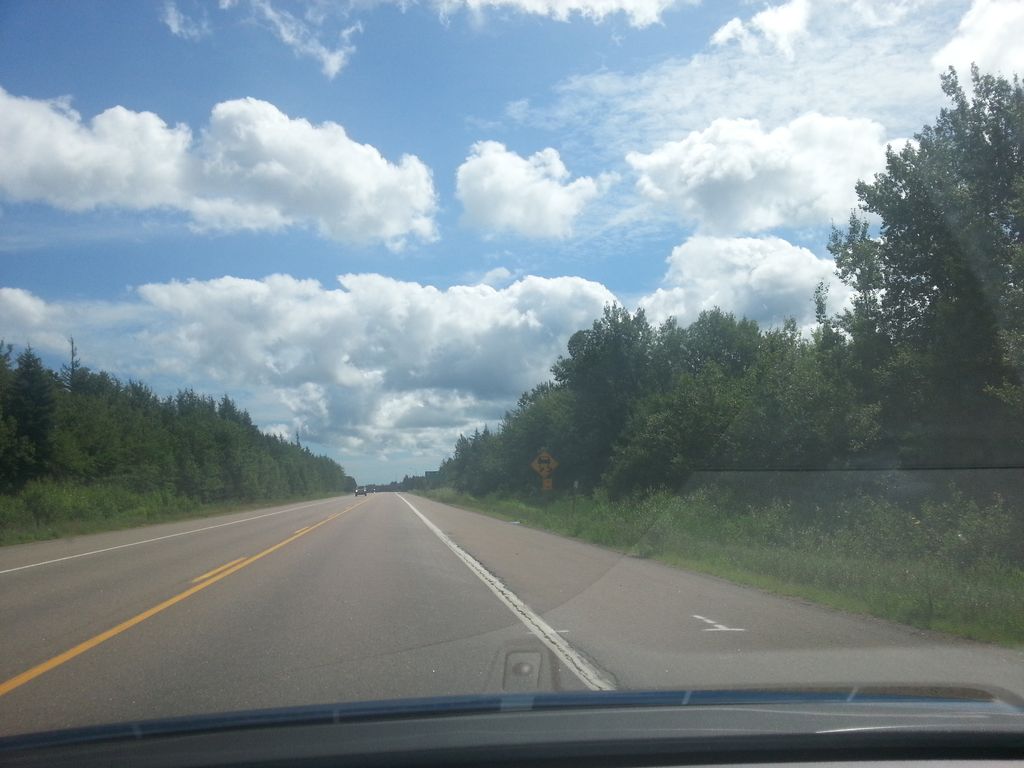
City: charlottetown